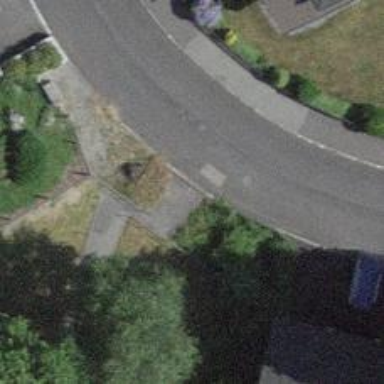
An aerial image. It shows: Kerb barrier.